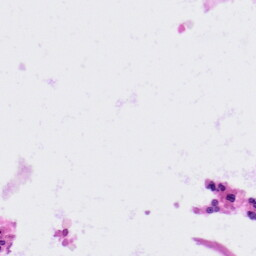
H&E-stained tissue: Colon